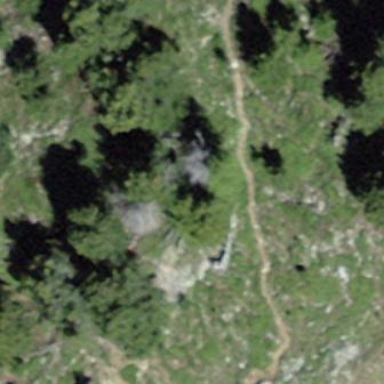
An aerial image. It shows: Forest area.